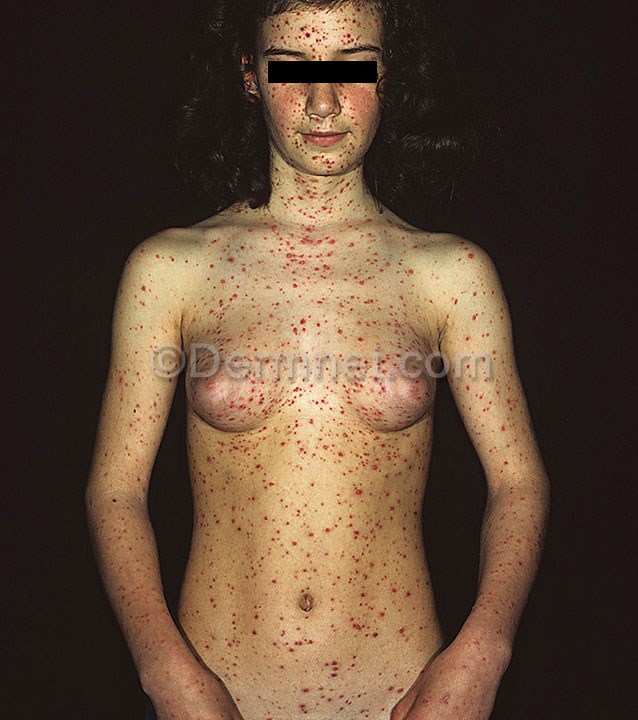
Disease: Warts Molluscum and other Viral Infections